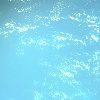
Label: water